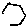
Label: hexagon